Interaction volume radius: 5 \u00c5
Interaction volume height: 10 \u00c5
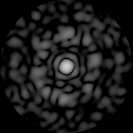
Disorder parameter: 0.84